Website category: sports
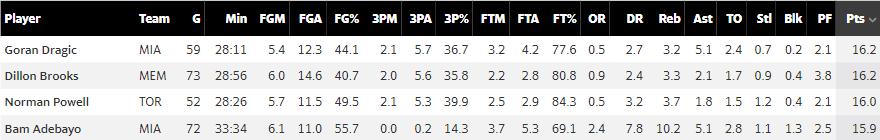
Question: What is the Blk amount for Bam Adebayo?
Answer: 1.3

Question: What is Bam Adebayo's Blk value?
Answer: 1.3

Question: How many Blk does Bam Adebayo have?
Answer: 1.3

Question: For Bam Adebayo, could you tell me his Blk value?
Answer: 1.3

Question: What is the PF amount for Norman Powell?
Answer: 2.1

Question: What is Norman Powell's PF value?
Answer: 2.1

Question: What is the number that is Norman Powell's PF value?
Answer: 2.1

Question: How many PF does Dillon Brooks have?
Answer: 3.8

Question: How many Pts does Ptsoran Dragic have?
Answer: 16.2

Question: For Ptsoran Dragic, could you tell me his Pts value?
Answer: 16.2

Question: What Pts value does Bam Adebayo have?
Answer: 15.9